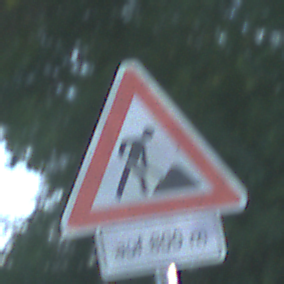
Verkehrszeichen: Arbeitsstelle
Zusatzzeichen unten: LaengeEinerStrecke5
Umgebung: Outdoor, RoadRail
Tageszeit: MorningAfternoon
Wetter: Clear
Licht: Natural
Jahreszeit: NotSpecified
Kontrast: HighContrast